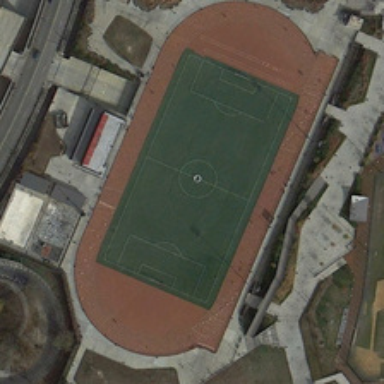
A playground with a football field in it is near a road .